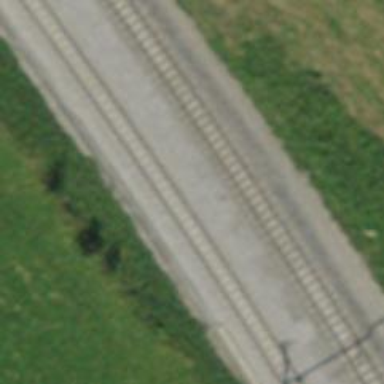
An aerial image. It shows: Narrow-gauge railway siding with electrified contact line. The siding has one track.